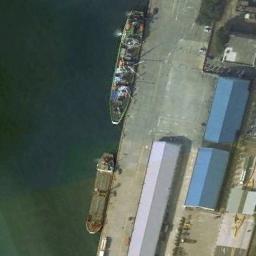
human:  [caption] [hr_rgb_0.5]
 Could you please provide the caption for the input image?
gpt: Several buildings are beside the ships .

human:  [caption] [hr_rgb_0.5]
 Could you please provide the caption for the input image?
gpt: Two general cargo ships docked at the dock with many warehouses .

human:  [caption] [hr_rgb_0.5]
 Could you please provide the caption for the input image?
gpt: The two ships of different sizes are docked at the dock and some makeshift houses are on the bank .

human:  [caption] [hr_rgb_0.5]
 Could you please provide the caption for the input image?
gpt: There are two ships in the green water on the shore .

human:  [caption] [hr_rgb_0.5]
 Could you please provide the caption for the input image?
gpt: There are two ships at the harbor with some buildings .